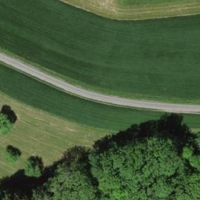
EUNIS habitat code: 52
Species observed at this site:
Matricaria discoidea